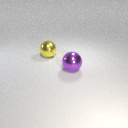
large purple metal sphere to the right of large yellow metal sphere